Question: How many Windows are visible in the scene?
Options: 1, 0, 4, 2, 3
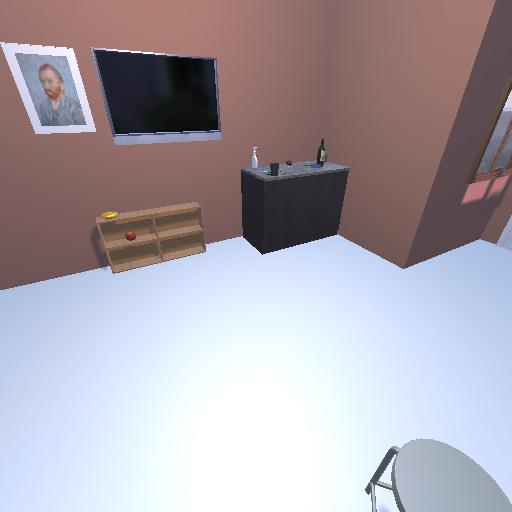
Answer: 1